RGB frame:
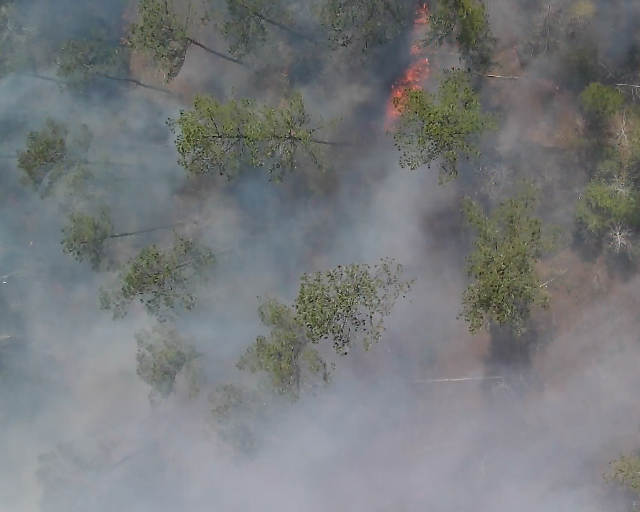
Thermal frame:
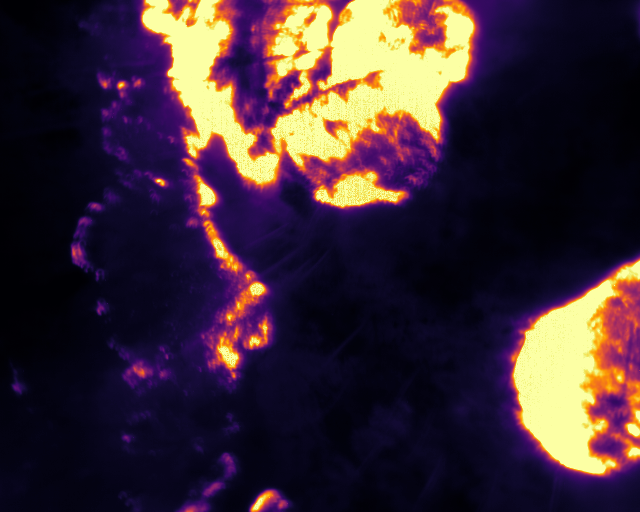
Captured: 2026-02-26 02:29:53
Pixels at or above 80 °C: 72689 (fraction of frame: 0.2218)